Question: I have create javascript to calulate the total of ext. form json but I have problem is it append twice to #total div I don't know what cause maybe because of renderTable function.can someone help me ??
HTML
'''
<div data-role="collapsible" data-collapsed="true" id="poInfos">
<h3 id="poInfo"></h3>
<table data-role="table" id="productOrders" data-mode="reflow">
<thead>
<tr>
<th>Code</th>
<th>Name</th>
<th>Price</th>
<th>Qty.</th>
<th>Ext.</th>
</tr>
</thead>
<tbody>
<tr>
<td></td>
<td></td>
<td></td>
<td></td>
<td></td>
</tr>
</tbody>
</table>
<div id="total">
</div>
</div>
</div>
</div>
'''
javascript
'''
//render table view all PO for vendor
function renderTable(data){
var $table = $('#productOrders tbody');
var plist = data[0].pslList;
for(var i in plist) {
var row = $('<tr><td>' + plist[i].prodcd + '</td><td>' + plist[i].prodname + '</td><td class="dollars">' + numberToCurrency(plist[i].price) + '</td><td>' + plist[i].qty + '</td><td>' + numberToCurrency(plist[i].ext) + '</td></tr>');
$table.append(row);
calculateTotal(data);
}
}
//calculateTotal
function calculateTotal(data)
{
var $totalDiv = $('#total');
var tax = 0.00;
var sub = 0.00;
var totalsub_tax = 0.00;
var plist = data[0].pslList;
for(var i in plist) {
sub += plist[i].ext;
totalsub_tax = sub +tax;
}
$totalDiv.append("<strong>Sub:</strong>"+numberToCurrency(sub)+"<br/><strong>Total:</strong>"+numberToCurrency(totalsub_tax) +"<br/>");
}
//convert numberToCurrency
function numberToCurrency(amount) {
var thousandsSeparator = ","
var currencyNum = "";
var amountString = amount.toString();
var digits = amountString.split("");
var countDigits = digits.length;
var revDigits = digits.reverse();
for(var i=0; i<countDigits; i++) {
if ((i%3 == 0) && (i !=0)) {
currencyNum += thousandsSeparator+revDigits[i];
} else {
currencyNum += digits[i];
}
};
var revCurrency = currencyNum.split("").reverse().join("");
var finalCurrency = "$"+revCurrency;
return finalCurrency;
}
});
'''
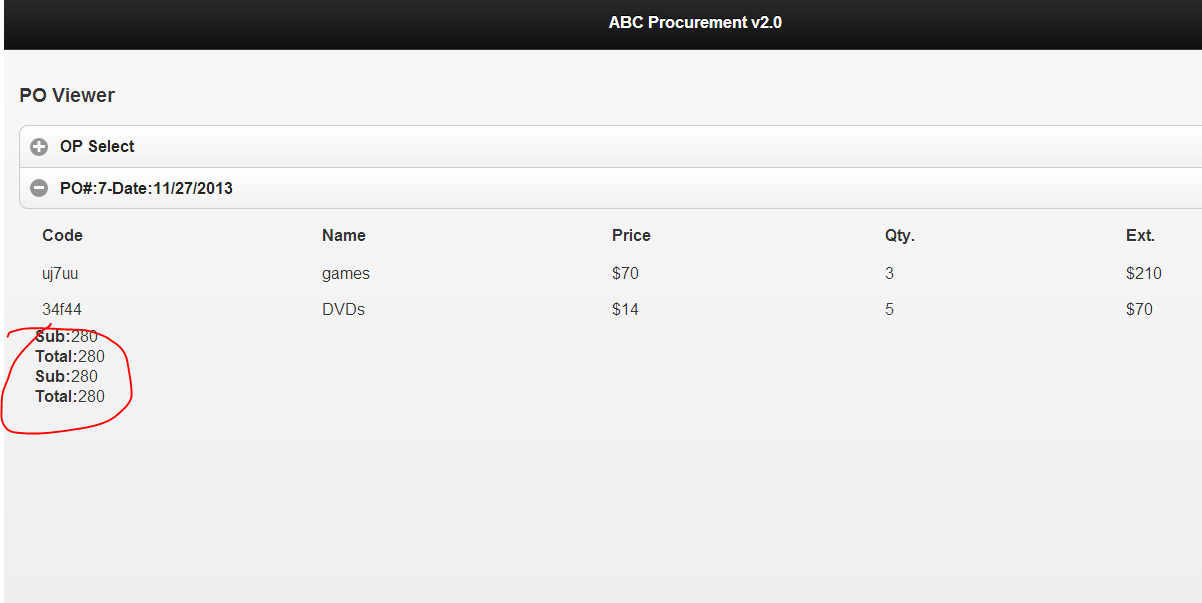
Answer: You're running the function calculateTotal() for EACH item instead of after the items have been dealt with.
'''
for(var i in plist) {
var row = $('<tr><td>' + plist[i].prodcd + '</td><td>' + plist[i].prodname + '</td><td class="dollars">' + numberToCurrency(plist[i].price) + '</td><td>' + plist[i].qty + '</td><td>' + numberToCurrency(plist[i].ext) + '</td></tr>');
$table.append(row);
// not here calculateTotal(data);
}
calculateTotal(data); // here
'''